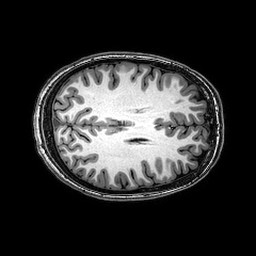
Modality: T1w
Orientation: axial
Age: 22
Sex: female
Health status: healthy
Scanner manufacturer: philips
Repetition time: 0.008135 s
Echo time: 0.00373 s